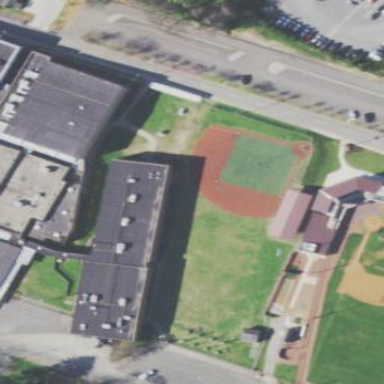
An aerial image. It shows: Softball pitch for leisure and sport activities.